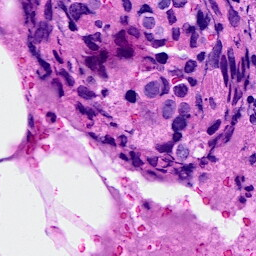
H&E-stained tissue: Breast